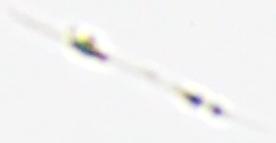
Label: Rhizosolenia